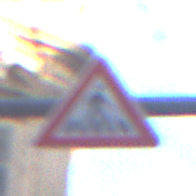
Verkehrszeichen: FussgaengerueberwegLinks
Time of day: SunriseSunset
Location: Outdoor (Urban)
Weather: PartlyCloudy
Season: NotSpecified
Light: Natural